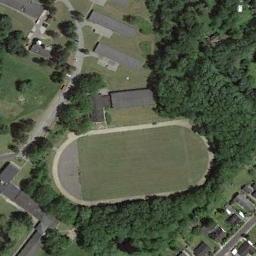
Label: ground_track_field